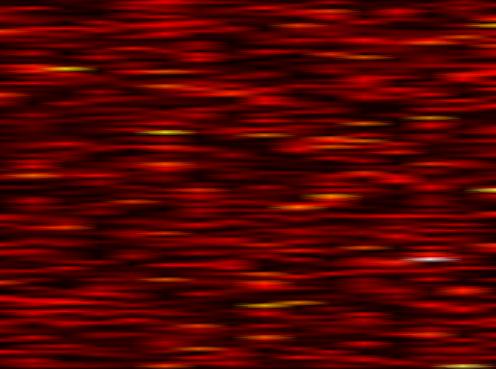
Label: WOLA